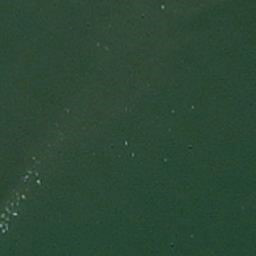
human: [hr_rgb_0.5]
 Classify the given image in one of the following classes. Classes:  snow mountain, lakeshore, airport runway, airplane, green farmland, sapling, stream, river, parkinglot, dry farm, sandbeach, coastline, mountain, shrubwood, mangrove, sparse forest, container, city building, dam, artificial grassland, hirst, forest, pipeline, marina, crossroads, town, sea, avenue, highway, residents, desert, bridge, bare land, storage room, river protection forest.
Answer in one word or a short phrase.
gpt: sea